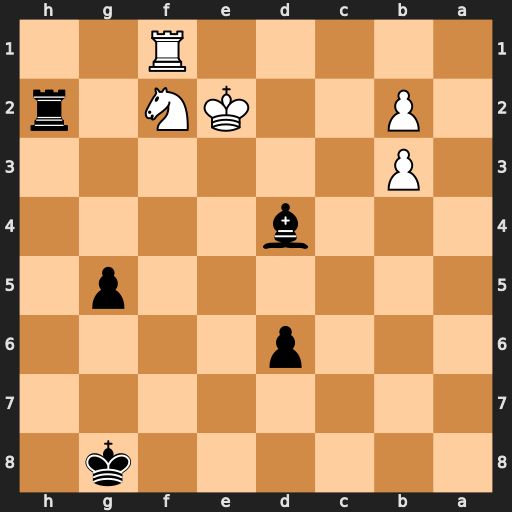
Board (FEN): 6k1/8/3p4/6p1/3b4/1P6/1P2KN1r/5R2
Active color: b
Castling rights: -
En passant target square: -
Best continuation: g4 Ke1 g3